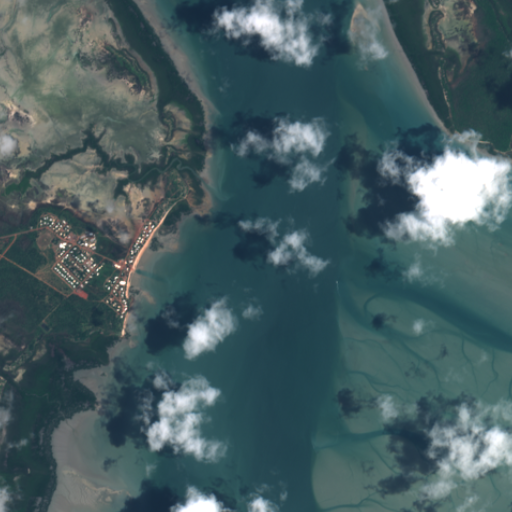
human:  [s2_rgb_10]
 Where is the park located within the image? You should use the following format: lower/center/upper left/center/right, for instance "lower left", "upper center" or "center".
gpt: The park is located in the center left of the image.
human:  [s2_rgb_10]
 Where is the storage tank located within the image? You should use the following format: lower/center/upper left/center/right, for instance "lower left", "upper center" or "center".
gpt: The storage tank is located in the center left of the image.
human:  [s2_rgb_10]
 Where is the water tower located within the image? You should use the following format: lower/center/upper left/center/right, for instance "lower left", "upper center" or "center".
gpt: The water tower is located in the center left of the image.
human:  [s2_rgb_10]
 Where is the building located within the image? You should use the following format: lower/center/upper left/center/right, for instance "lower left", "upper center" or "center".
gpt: The building is located in the center left of the image.
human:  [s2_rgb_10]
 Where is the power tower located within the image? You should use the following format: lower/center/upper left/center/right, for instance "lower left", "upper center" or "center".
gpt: There is no power tower in the image.